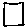
Label: square